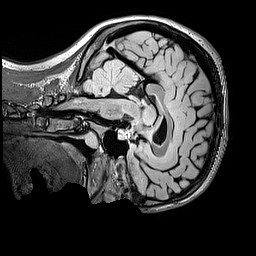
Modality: FLAIR
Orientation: sagittal
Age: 12
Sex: female
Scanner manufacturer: siemens
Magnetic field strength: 3 T
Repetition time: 5 s
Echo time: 0.388 s